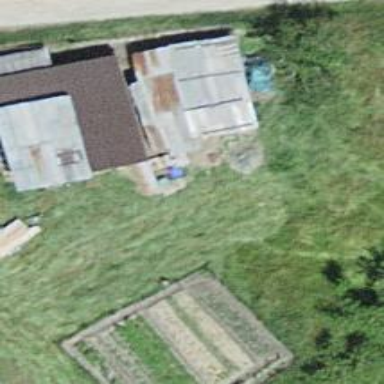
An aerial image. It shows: Shed building.